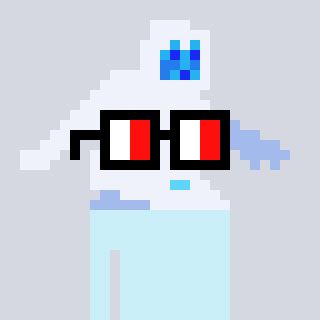
a pixel art character with square glasses with black frames and red eyes, a yeti-shaped head and a blue-colored body on a cool background